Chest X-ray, PA view. Patient: 68 years old, sex M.
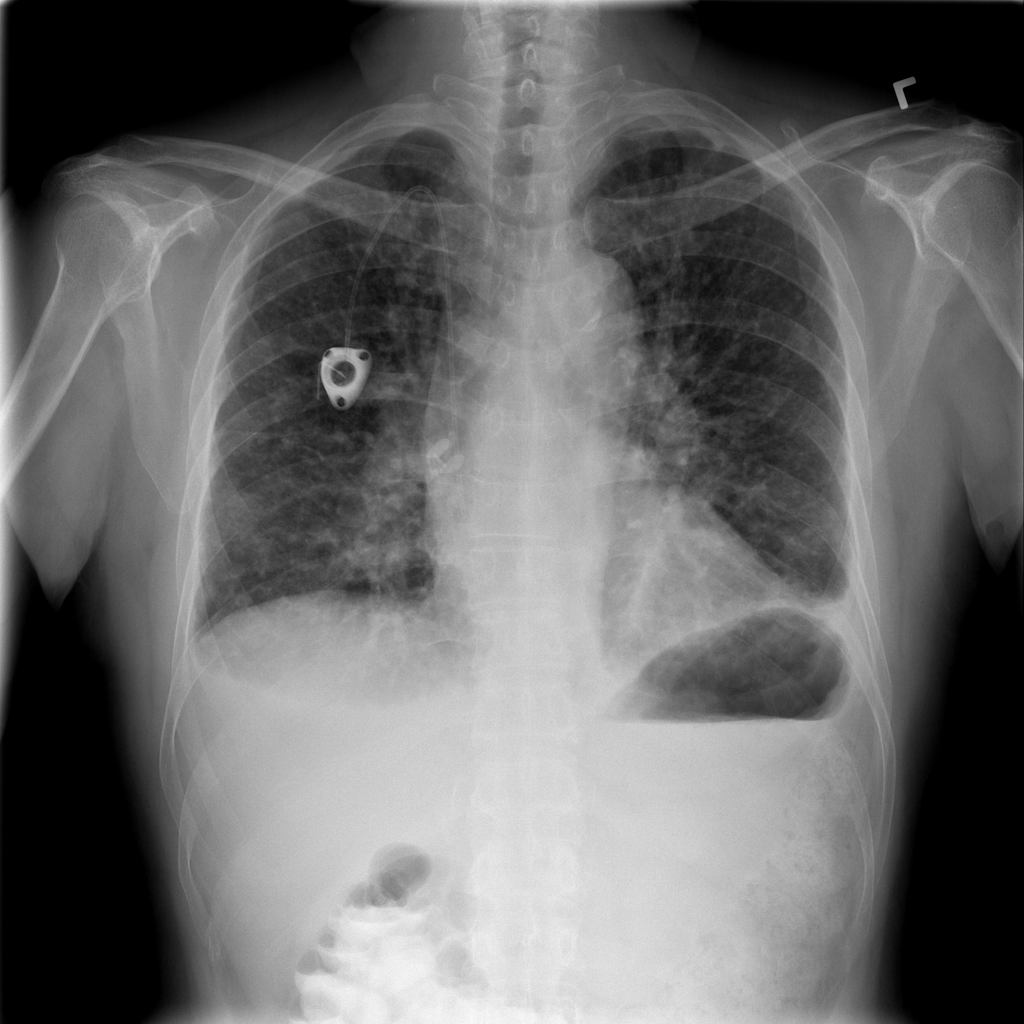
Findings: Effusion, Nodule